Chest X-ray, PA view. Patient: 62 years old, sex M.
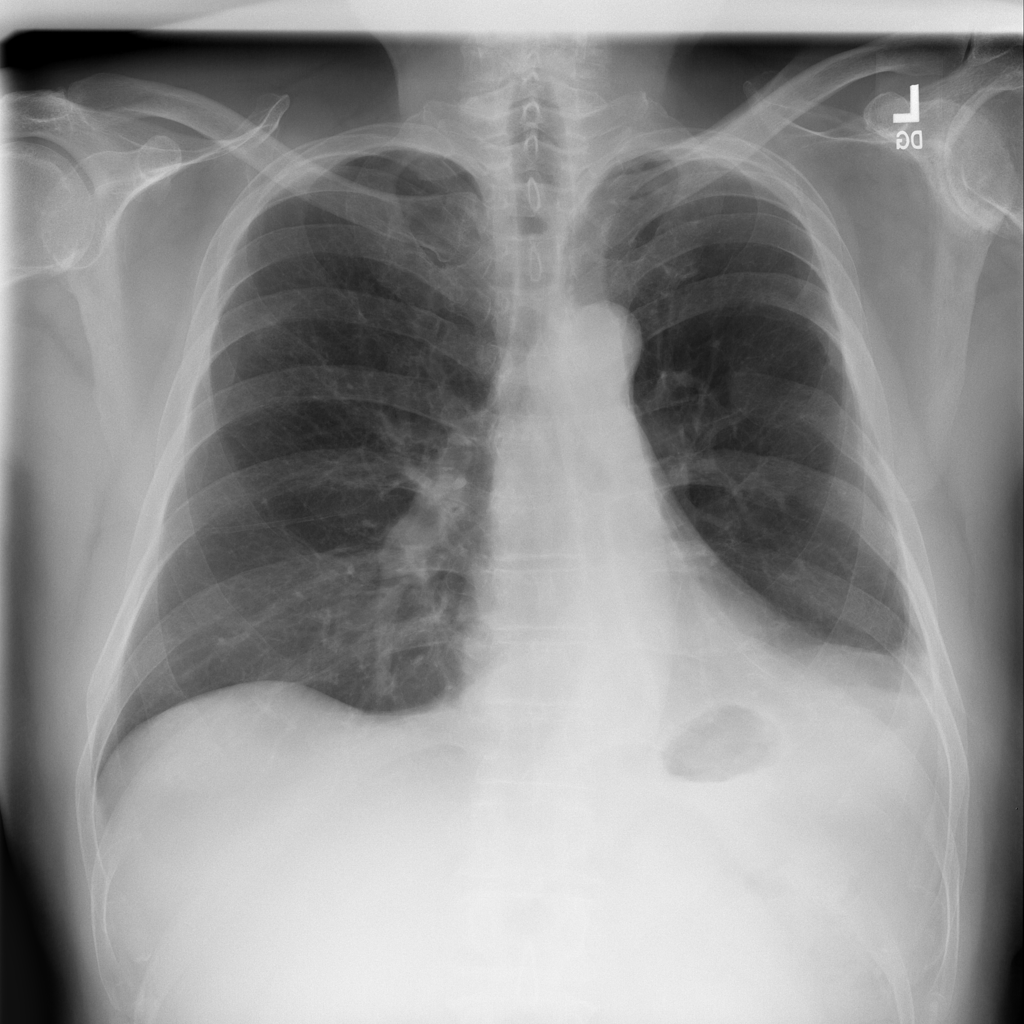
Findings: No Finding